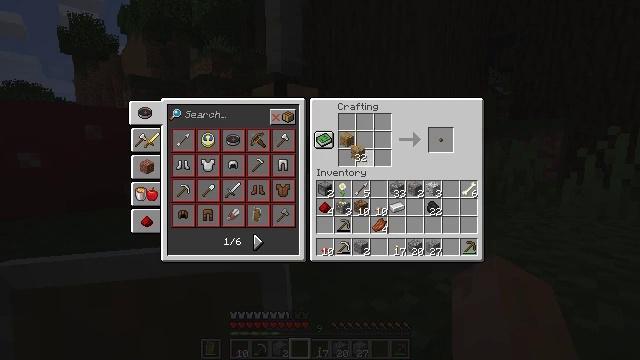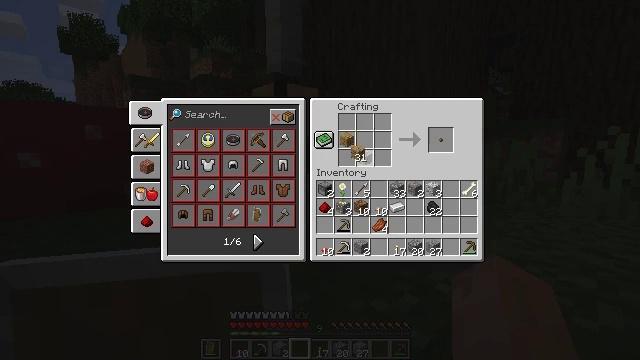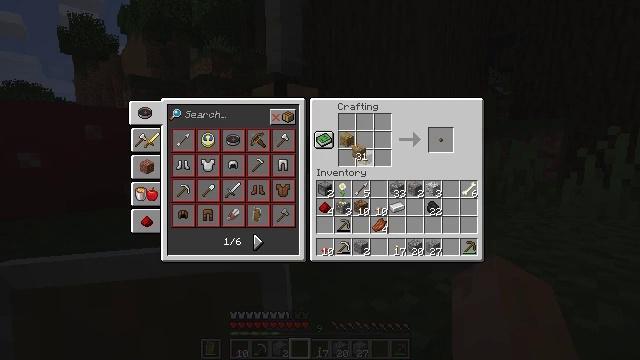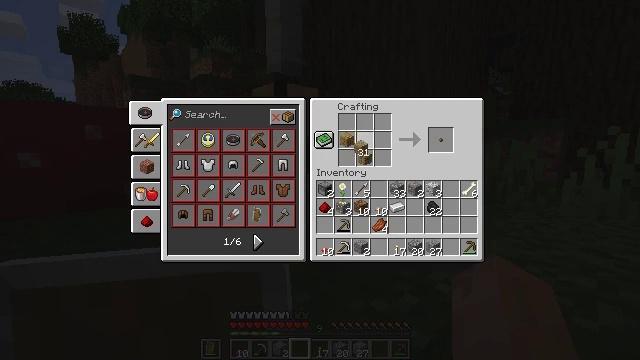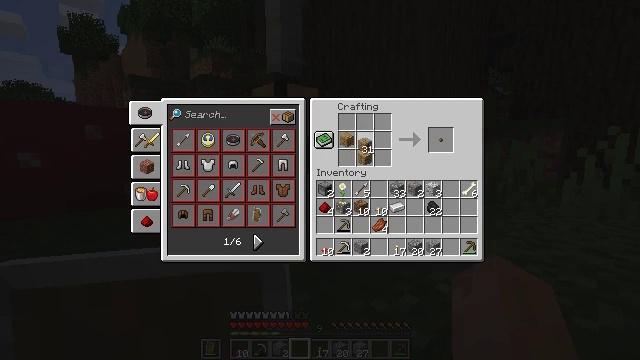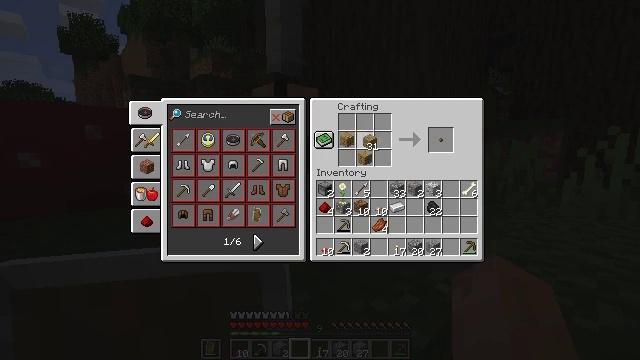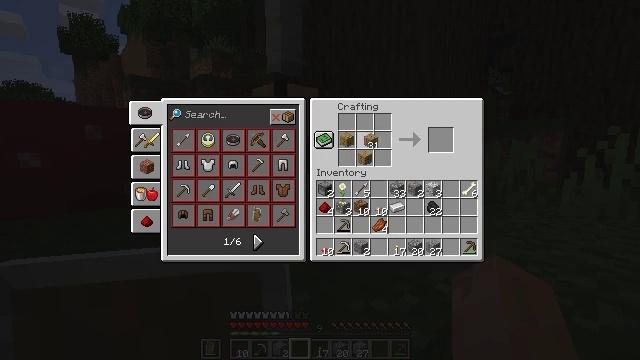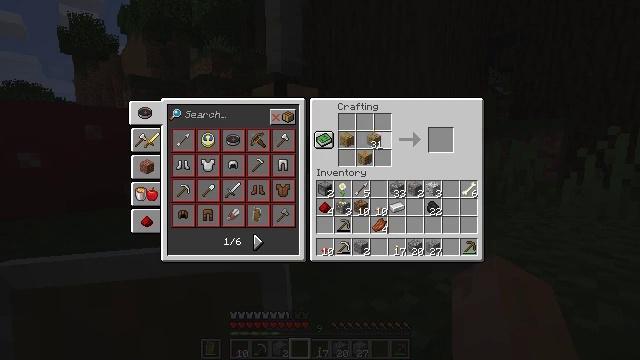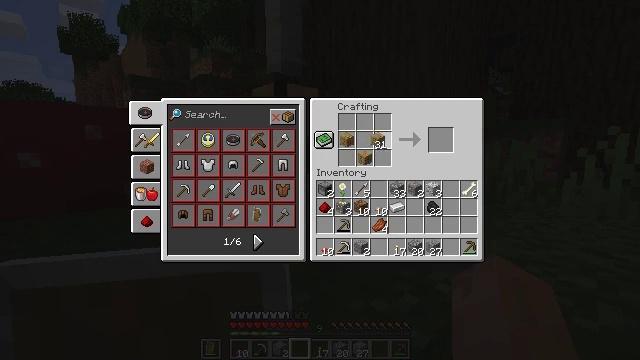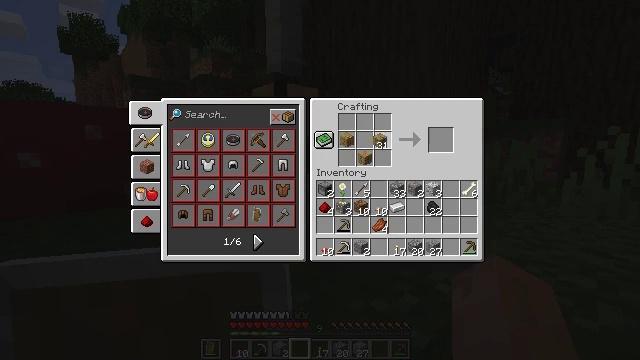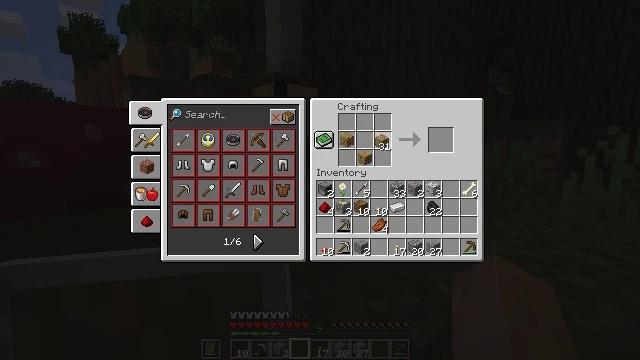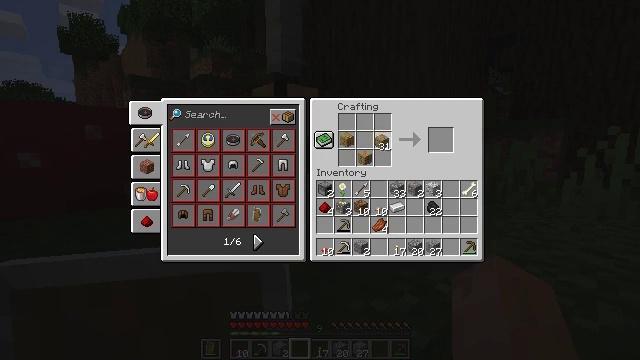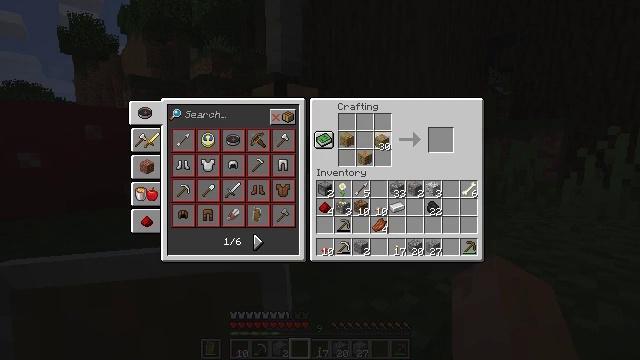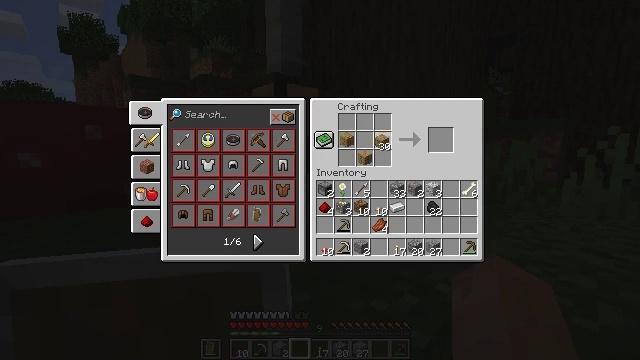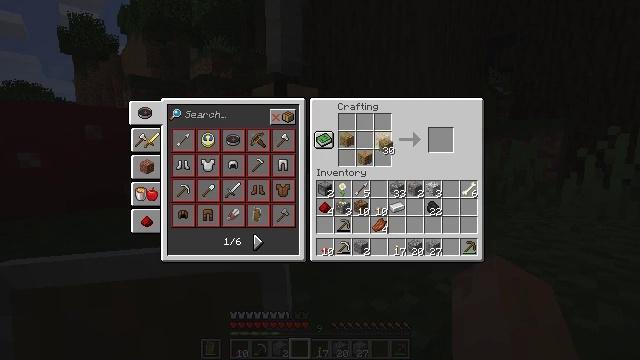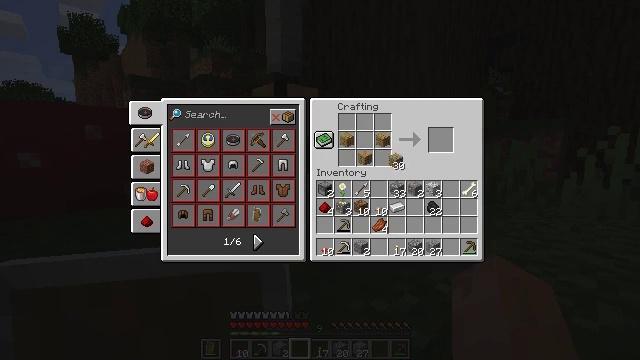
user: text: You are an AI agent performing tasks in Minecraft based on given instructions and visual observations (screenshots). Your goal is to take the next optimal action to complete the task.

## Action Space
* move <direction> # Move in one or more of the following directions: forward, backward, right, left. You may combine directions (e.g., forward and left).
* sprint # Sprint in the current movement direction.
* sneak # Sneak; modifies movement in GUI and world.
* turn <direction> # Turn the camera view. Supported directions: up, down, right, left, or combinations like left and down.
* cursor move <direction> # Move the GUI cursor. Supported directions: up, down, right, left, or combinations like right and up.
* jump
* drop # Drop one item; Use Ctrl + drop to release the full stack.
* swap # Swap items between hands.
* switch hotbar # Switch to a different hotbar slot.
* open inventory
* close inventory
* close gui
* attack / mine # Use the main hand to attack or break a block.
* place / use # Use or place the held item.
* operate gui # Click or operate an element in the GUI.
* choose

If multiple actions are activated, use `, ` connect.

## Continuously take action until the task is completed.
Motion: motion action
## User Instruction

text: Make a bowl using the crafting grid.
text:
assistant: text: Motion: no_op
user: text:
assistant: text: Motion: no_op
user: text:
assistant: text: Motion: no_op
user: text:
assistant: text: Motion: no_op
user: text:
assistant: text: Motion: no_op
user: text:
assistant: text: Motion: no_op
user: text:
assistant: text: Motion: no_op
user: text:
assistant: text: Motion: no_op
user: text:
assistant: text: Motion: choose
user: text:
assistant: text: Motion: choose
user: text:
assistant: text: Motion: choose
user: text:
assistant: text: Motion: no_op
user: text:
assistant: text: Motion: no_op
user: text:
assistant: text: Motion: no_op
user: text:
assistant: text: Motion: cursor move right and down
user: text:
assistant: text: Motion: cursor move down
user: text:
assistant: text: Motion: no_op
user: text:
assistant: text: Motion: cursor move left
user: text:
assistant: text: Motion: no_op
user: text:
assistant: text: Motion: no_op
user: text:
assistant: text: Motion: no_op
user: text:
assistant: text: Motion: no_op
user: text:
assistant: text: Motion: operate gui
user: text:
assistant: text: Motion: operate gui
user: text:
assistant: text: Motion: operate gui
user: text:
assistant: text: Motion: no_op
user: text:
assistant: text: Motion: no_op
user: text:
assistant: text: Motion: cursor move right and up
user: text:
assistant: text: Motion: cursor move right and up
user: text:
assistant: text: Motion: cursor move right